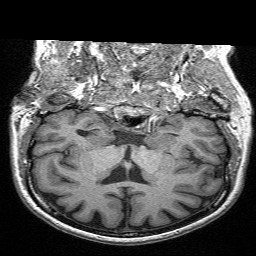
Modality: T1w
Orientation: sagittal
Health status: ill
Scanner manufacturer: siemens
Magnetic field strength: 3 T
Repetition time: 2.3 s
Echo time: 0.00298 s